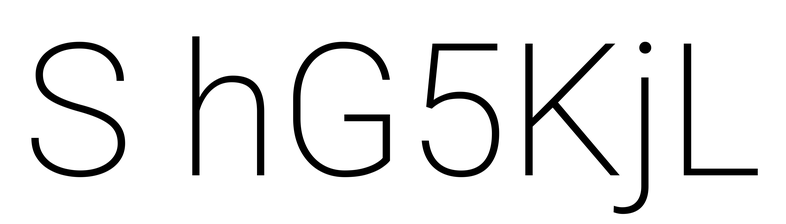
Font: Roboto_ExtraLight